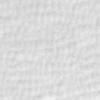
Label: no_change